【题型】选择题　【知识点】平面几何　【难度】easy
“一把剪刀蕴神技，一方红纸酿年味”，剪纸是中国传统的民间艺术，是中国的非物质文化遗产，随着社会的发展形成了一定特征的数学文化. 如图，小明在剪纸活动中，将一张长方形纸片对折三次后，沿着成线剪去一个角，再打开后的形状是（ \quad ）

A.

B.

C.

D.

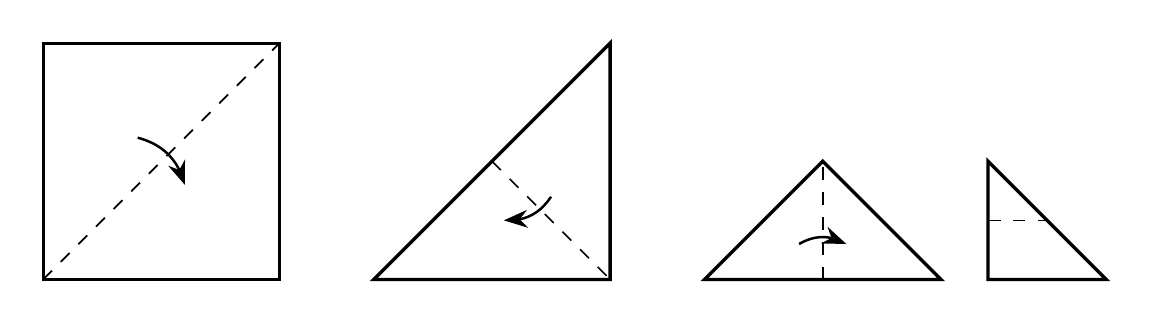
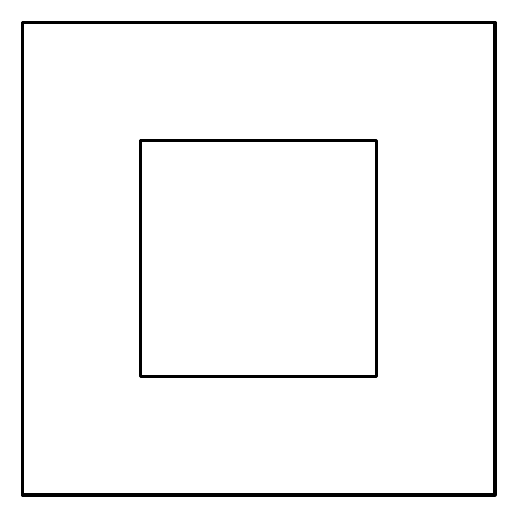
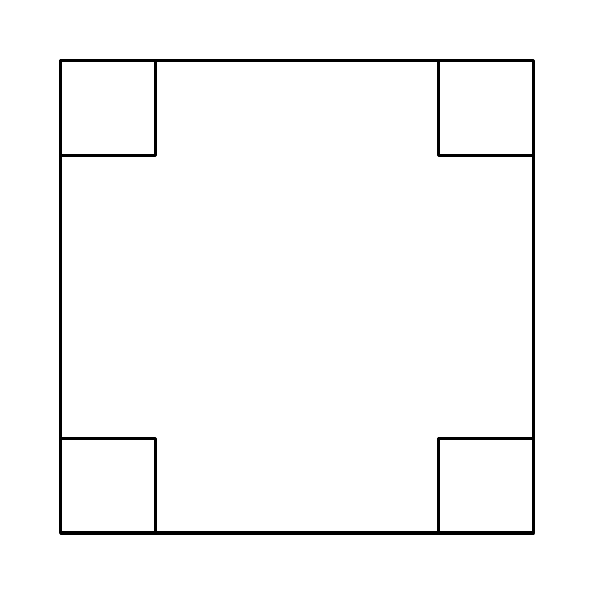
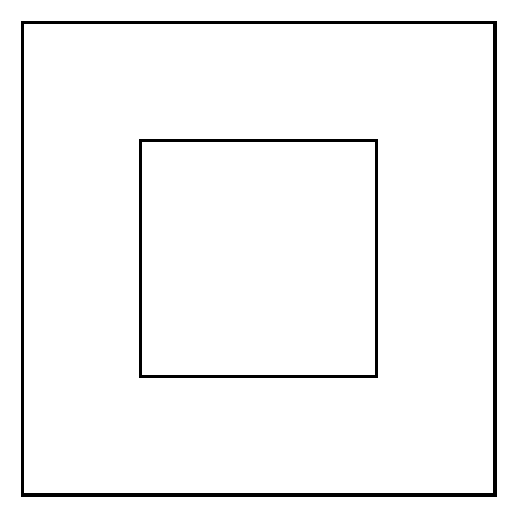
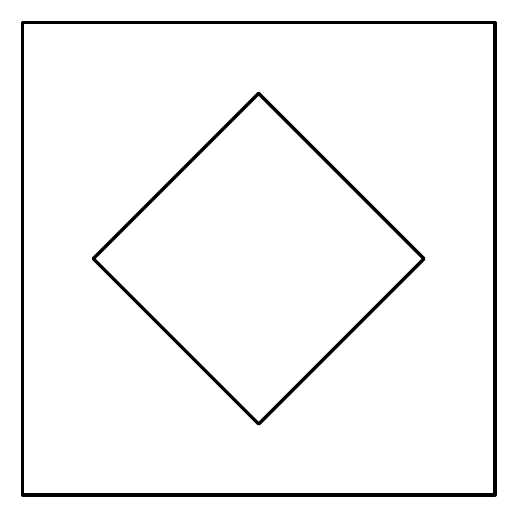
【解答】
【答案】B.

【分析】 本题考查剪纸问题，动手操作判断即可.

【详解】 解：将一张长方形纸片对折三次后，沿着虚线剪去一个角，再打开后的形状是：

【典例 1】（24-25 七年级上·上海杨浦·期末）“一把剪刀蕴神技，一方红纸酿年味”，剪纸是中国传统的民间艺术，是中国的非物质文化遗产，随着社会的发展形成了一定特征的数学文化. 如图，小明在剪纸活动中，将一张长方形纸片对折三次后，沿着成线剪去一个角，再打开后的形状是（ \quad ）

故选：B.
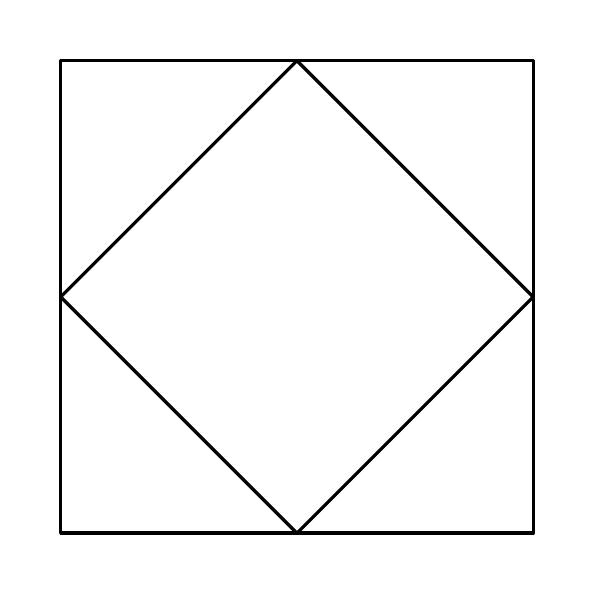